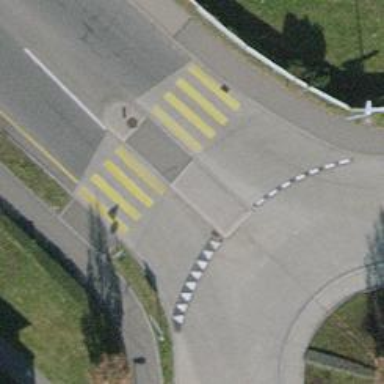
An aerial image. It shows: Kerb barrier.